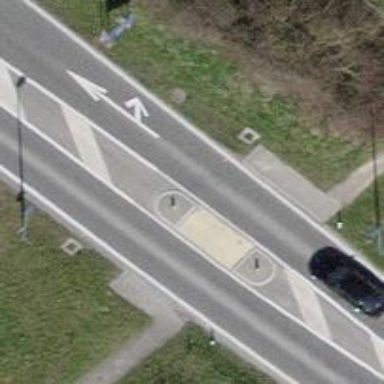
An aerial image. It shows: Unmarked crossing with pedestrian island.